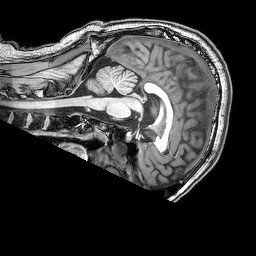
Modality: T1w
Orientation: sagittal
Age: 25
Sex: male